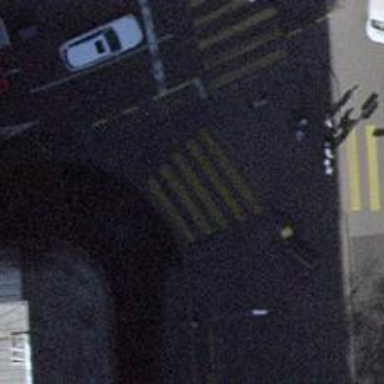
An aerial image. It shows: Uncontrolled zebra crossing with notable zebra markings.